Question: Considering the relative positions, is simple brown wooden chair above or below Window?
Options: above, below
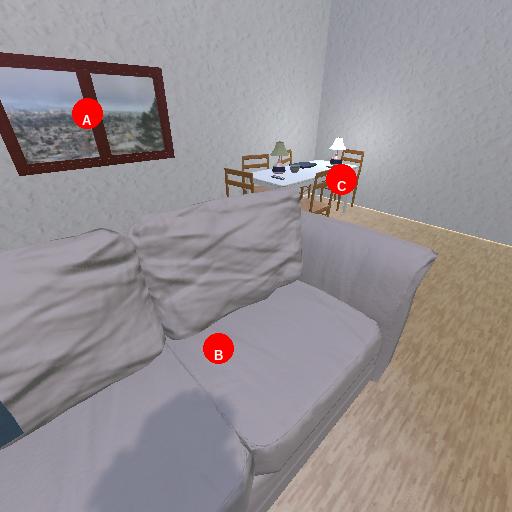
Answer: above